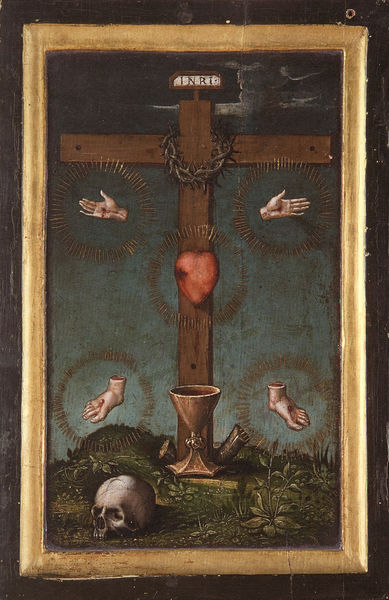
Titel: The five wounds of christ
Künstler: Willem van Bibaut
Institution: Privatsammlung
Schlagwörter: berg, fuß, hand, himmel, blume, nacht, symbol, gras, schädel, hände, kelch, pflanze, füsse, inschrift, mond, kreuz, religion, strahlen, allegorie, totenkopf, jesus, herz, totenschädel, dornenkrone, inri, abgeschnittene füße